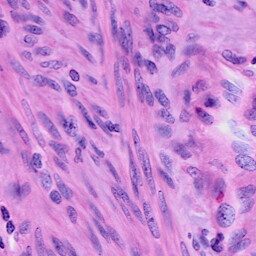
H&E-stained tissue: Cervix